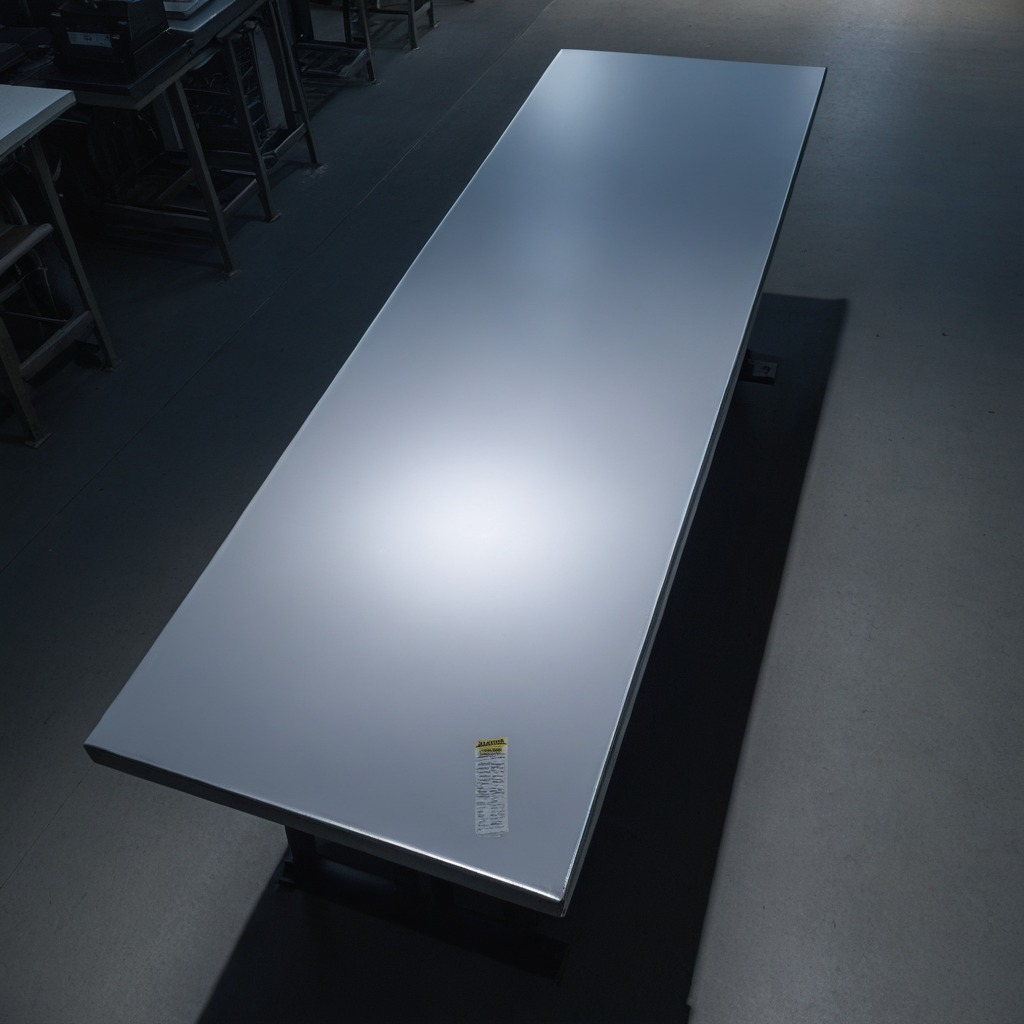
A coiled metal spring is lying on the clean empty table in the evening.